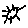
Label: sun